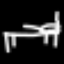
Label: bed